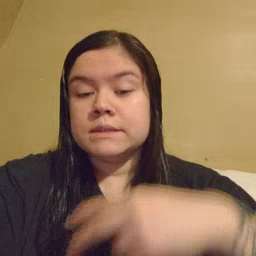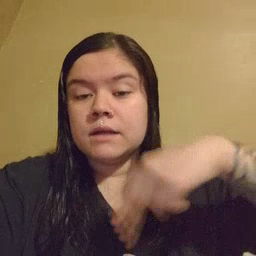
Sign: dance